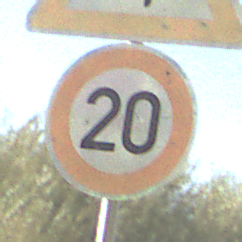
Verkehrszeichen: Geschwindigkeit20
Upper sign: FlugbetriebLinks
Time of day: MorningAfternoon
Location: Outdoor (Nature)
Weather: PartlyCloudy
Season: NotSpecified
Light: Natural